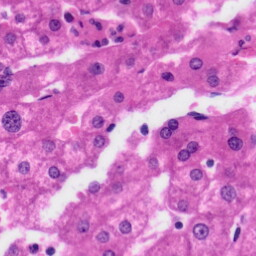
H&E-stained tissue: Liver